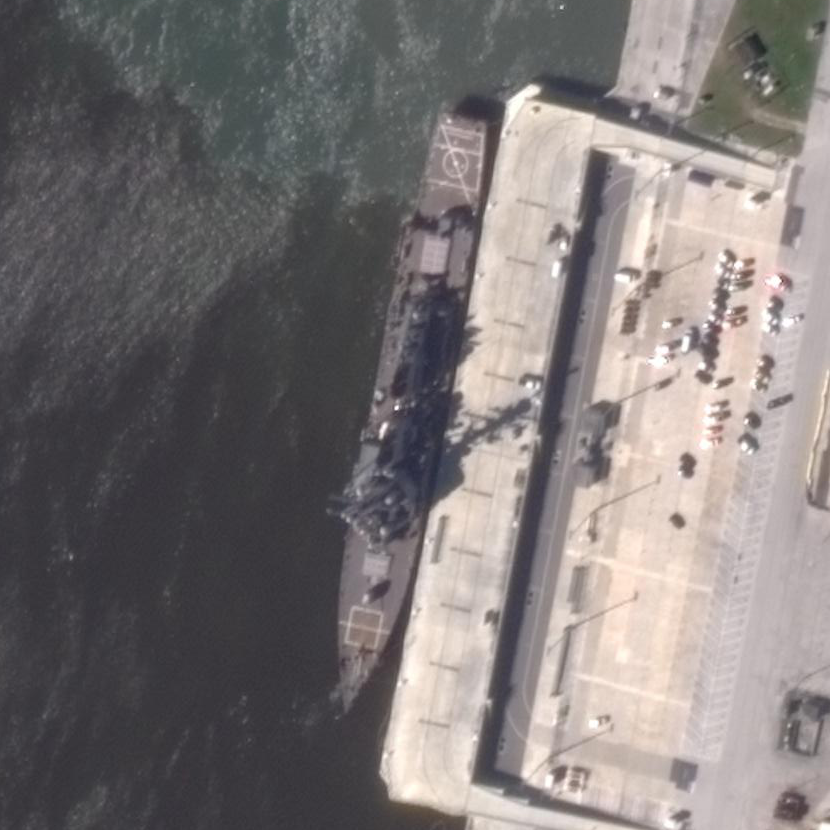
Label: destroyer